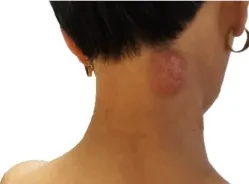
Image of skin lesions on August 9, 2022. Neck view of the patient.
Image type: medical_photograph (skin_photograph)